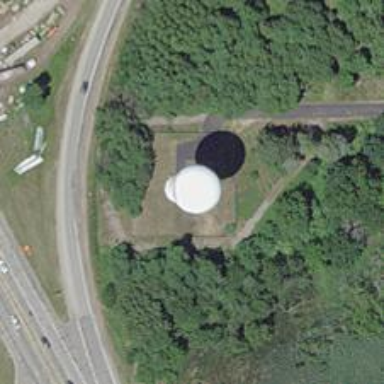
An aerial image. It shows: Water tower that is man-made.